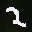
Label: 2